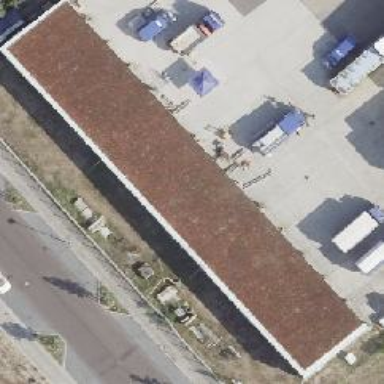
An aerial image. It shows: Emergency service building.